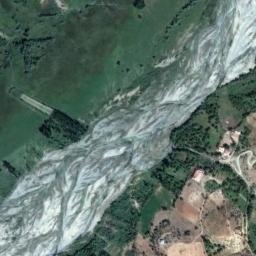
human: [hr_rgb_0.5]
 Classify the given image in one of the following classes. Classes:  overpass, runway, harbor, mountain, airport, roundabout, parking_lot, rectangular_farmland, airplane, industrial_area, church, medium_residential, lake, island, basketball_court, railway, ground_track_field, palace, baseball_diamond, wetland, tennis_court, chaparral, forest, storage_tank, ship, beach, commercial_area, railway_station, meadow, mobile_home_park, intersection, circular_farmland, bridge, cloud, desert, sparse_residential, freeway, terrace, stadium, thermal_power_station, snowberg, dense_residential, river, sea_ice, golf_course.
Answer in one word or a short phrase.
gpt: river